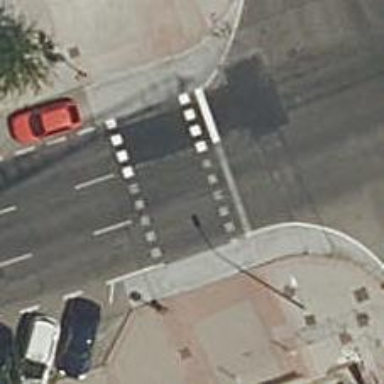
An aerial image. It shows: Crossing with traffic signals.